Question: Below is a screenshot from a famous structure building game.

As you can see rods are attached together with ball joints. I'm trying to achieve something similar with Cosos2d on iPhone. I've got two questions here:
1. Should I draw those ball joints or should I just add them as sprites?
2. I guess the rods are not drawn bur are rather images. But considering that the length of the rods will change depending on need, how do I make rods with different lengths from just one image?
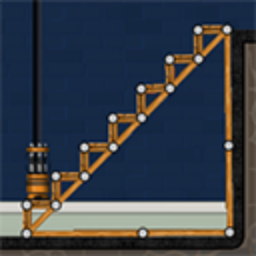
Answer: I am not sure what would be the best approach for one. I would imagine that either way would be fine, but it would be harder to achieve whatever visual affect you want through drawing them. I think the hardest part would be making sure that they are anchored to vertices in a grid system that has the dimension that you want.
As for (2) you can always scale your image.
'''
CCSprite *rod = [CCSprite spriteWithFile:@"rod.png"];
rod.scaleY = 2.0; //or scaleX
'''
Then rotate and change its anchor points as needed.
Again I imagine the most difficult part would be anchoring them and positioning them correctly, so that align properly with the vertices.